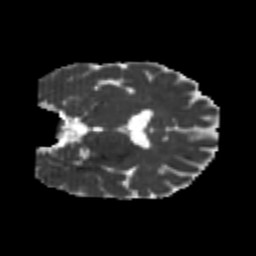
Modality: MD
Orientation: coronal
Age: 24
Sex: male
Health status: healthy
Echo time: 0.074 s